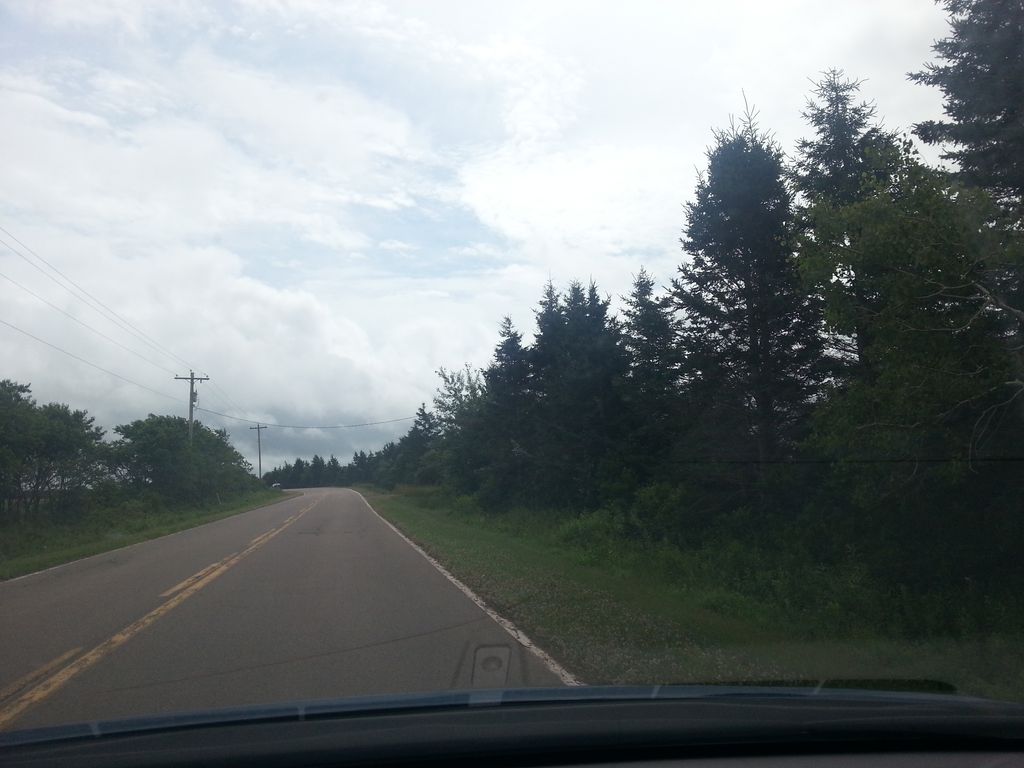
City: charlottetown